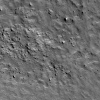
Atmospheric dust classification: not_dusty